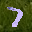
Label: 7